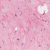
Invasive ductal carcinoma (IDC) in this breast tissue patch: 0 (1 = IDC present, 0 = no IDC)